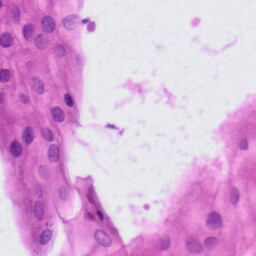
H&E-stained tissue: Tonsil